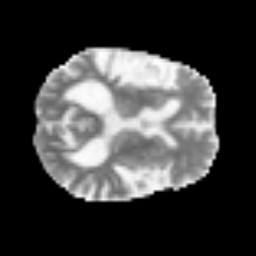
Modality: MD
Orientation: axial
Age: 69
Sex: male
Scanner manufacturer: siemens
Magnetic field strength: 3 T
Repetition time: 3.2 s
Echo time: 0.081 s